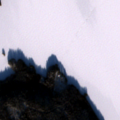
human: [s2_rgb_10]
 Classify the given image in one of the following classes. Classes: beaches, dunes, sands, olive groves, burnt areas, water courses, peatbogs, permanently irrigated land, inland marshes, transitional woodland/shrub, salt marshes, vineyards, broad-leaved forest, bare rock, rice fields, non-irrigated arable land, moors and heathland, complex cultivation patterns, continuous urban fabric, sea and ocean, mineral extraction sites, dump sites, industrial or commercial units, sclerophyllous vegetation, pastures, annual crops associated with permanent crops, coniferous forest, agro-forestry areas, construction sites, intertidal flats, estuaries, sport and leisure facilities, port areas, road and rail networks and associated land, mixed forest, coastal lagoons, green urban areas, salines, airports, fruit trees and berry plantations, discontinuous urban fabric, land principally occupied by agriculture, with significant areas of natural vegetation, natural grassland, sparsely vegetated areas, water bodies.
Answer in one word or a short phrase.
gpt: coniferous forest, water bodies